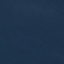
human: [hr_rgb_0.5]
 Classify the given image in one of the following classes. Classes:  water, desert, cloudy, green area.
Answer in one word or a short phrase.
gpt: water